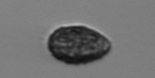
Label: Pseudochattonella_farcimen